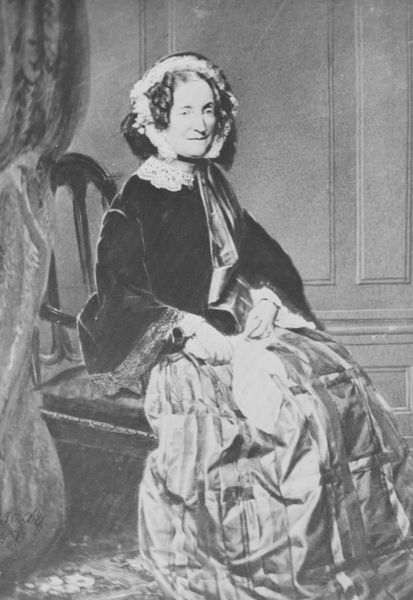
Titel: Frau Lydia Sigourney
Künstler: Mathew B. Brady
Schlagwörter: gemälde, hand, umhang, weiß, sitzen, frau, grau, holz, hut, kleid, mund, nase, raum, schwarz, stuhl, zeichnung, zimmer, blick, dame, tuch, haube, rock, schleife, teppich, alt, jacke, wand, alte, augen, band, bluse, falten, gesicht, kleidung, kragen, samt, spitze, ärmel, bildnis, holland, hände, niederlande, portrait, porträt, vorhang, öl, boden, mantel, pose, sessel, sitzend, stoff, locken, kopfbedeckung, spanien, ruhe, lehne, sitz, italien, klein, polster, verkleidung, kopftuch, sitzt, draperie, robe, rüsche, rüschen, foto, fotografie, ringe, druck, schwarz weiß, radierung, brokat, photo, taschentuch, kasetten, alte frau, vertäfelung, vorhanf, paneel, wandverkleidung, getäfelt, alst, schleige, fru, paneele, seie, wallung, 19. jahrhundert, it, sppitze